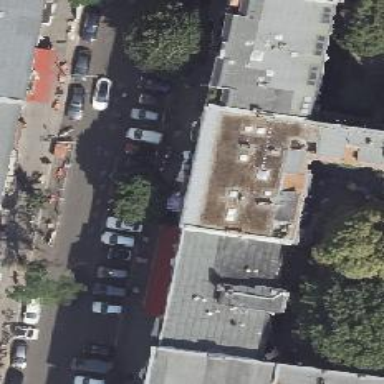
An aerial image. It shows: Kindergarten.